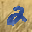
Label: 2